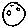
Label: moon